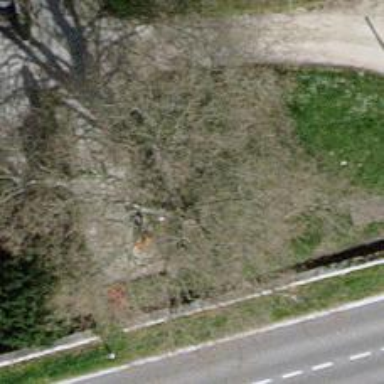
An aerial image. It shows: Beautiful tree in nature.